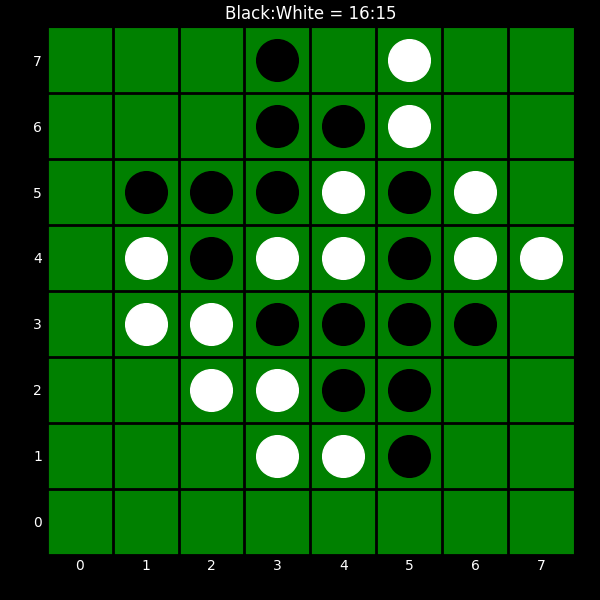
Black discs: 16
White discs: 15